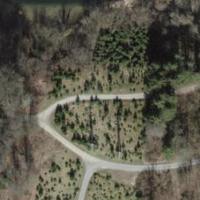
EUNIS habitat code: 45
Species observed at this site:
Lathyrus linifolius
Corylus avellana
Fagus sylvatica
Acer pseudoplatanus
Aruncus dioicus
Sambucus nigra
Cornus sanguinea
Trifolium pratense